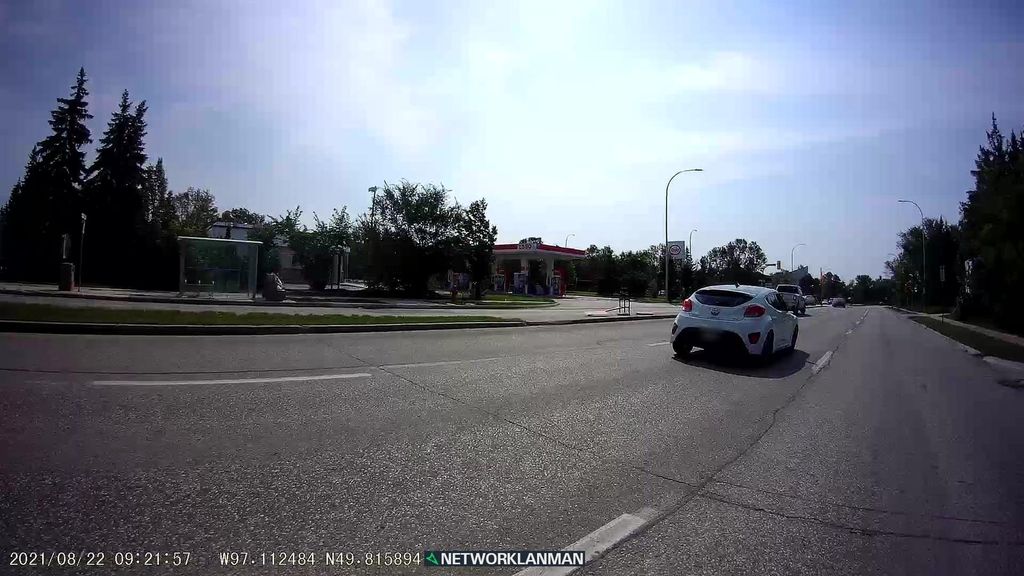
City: winnipeg